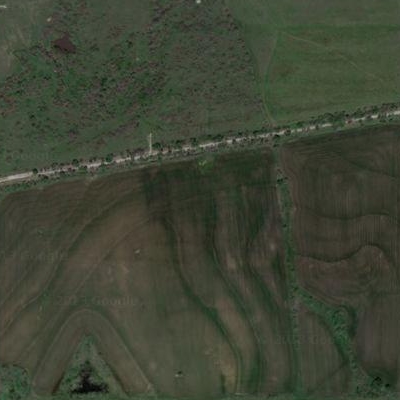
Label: aGrass